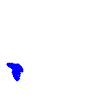
Particle: electron